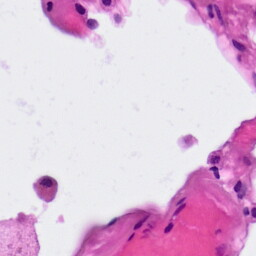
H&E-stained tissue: Lung